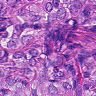
Metastatic tissue present: yes